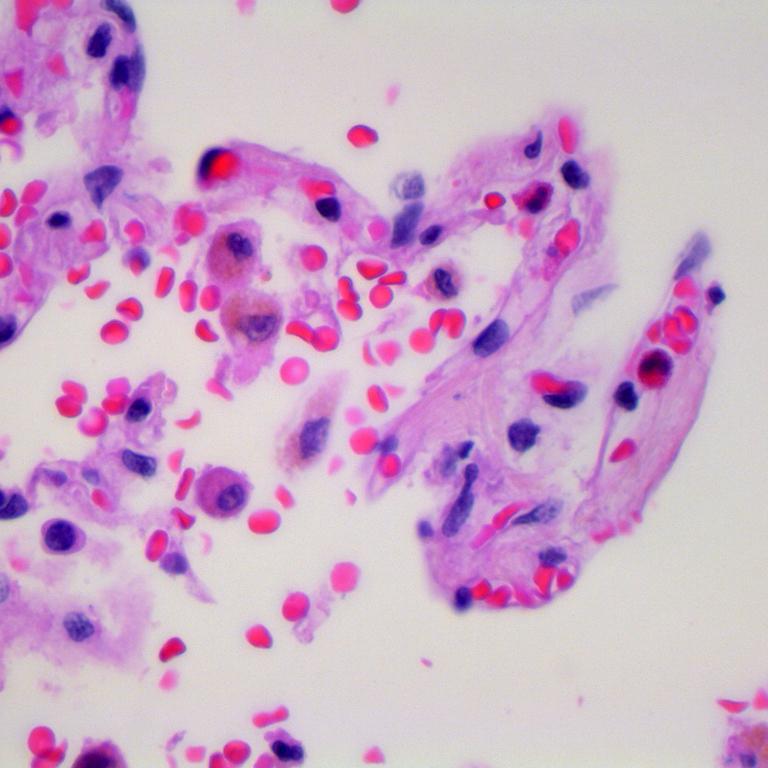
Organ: lung
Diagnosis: benign